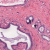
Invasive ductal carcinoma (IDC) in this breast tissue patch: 0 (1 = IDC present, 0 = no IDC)